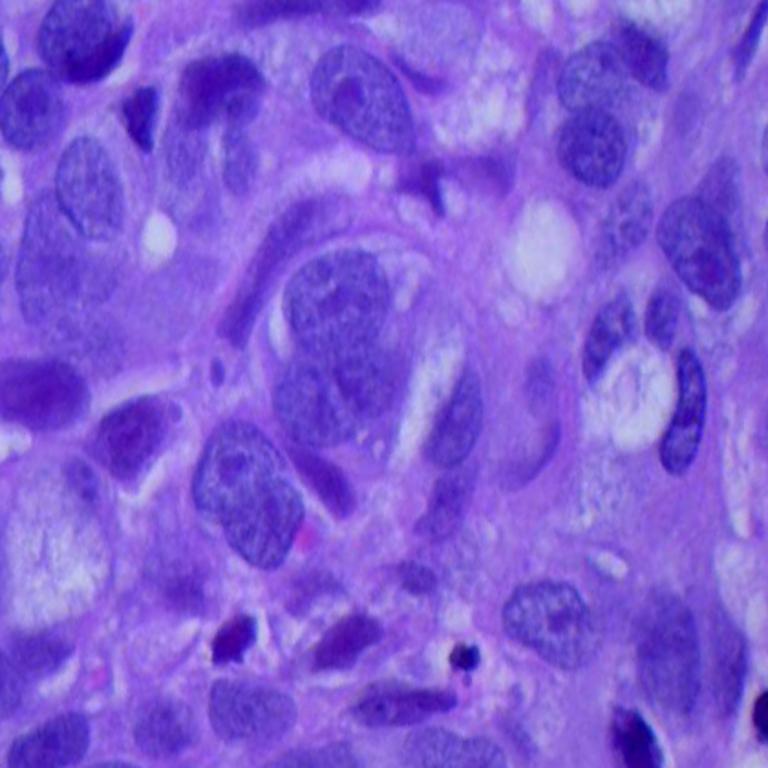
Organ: lung
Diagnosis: squamous carcinomas